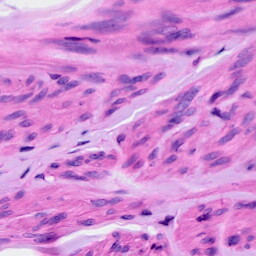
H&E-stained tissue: Ovarian